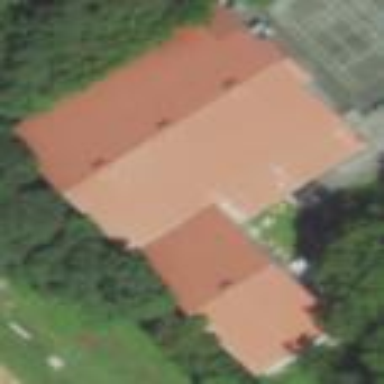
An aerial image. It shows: Sports center building.